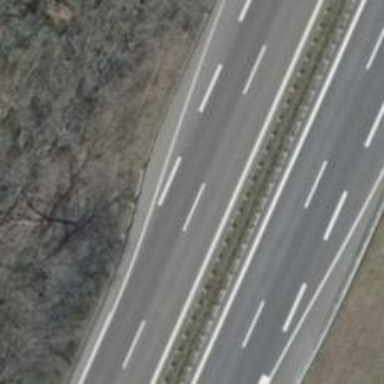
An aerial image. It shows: Asphalt motorway.